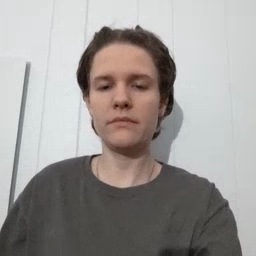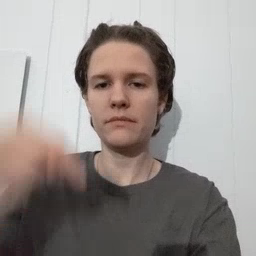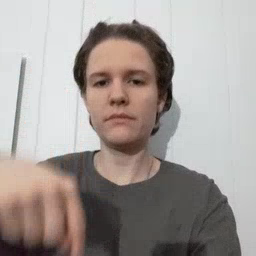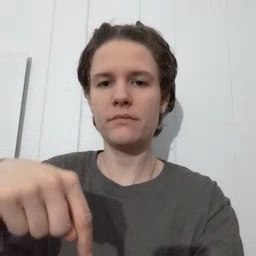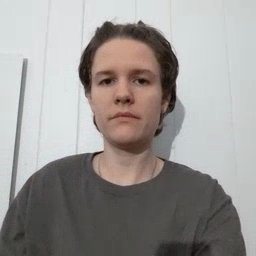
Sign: down